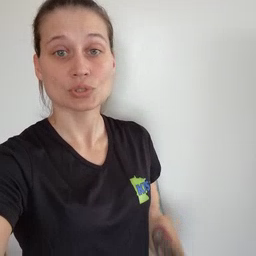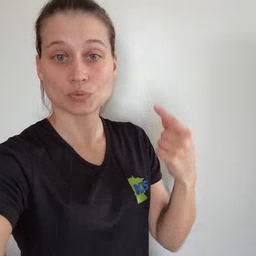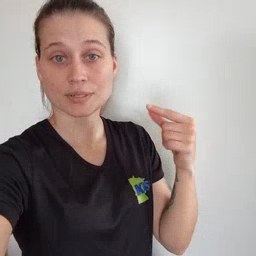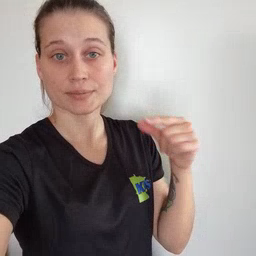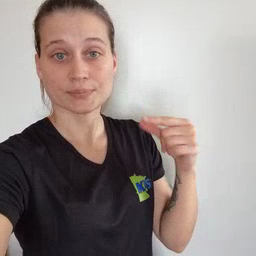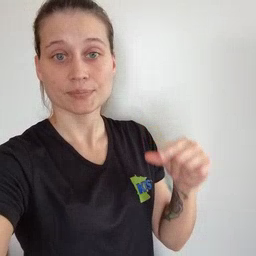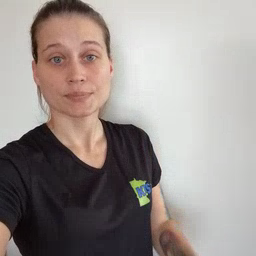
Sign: green